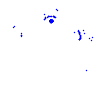
Particle: kaon